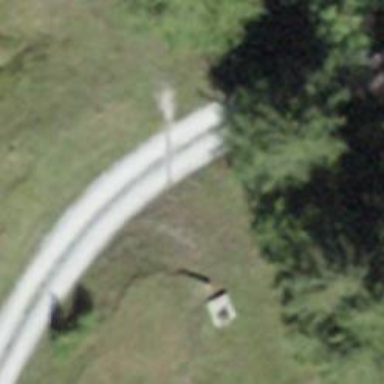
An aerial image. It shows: Track road with grade3 tracktype.